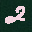
Label: 2